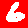
Digit: 6